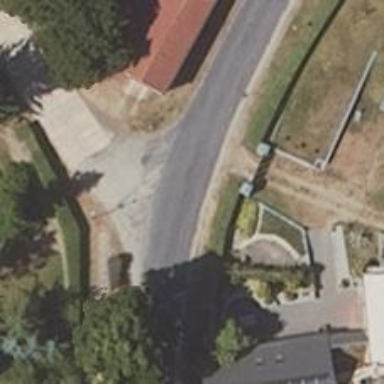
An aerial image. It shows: Secondary road with asphalt surface and no sidewalk.